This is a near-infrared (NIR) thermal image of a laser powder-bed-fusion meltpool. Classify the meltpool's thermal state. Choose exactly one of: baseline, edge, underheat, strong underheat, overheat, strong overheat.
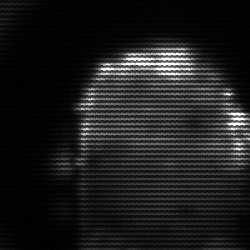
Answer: baseline